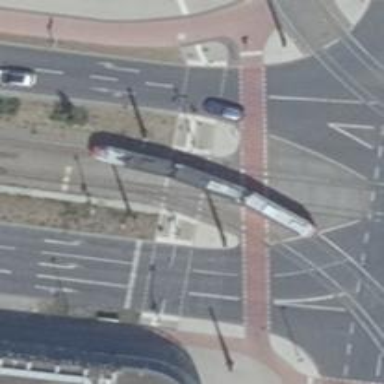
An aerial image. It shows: Railway crossing with traffic signals and lights.